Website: bh-photo
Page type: store-pickup
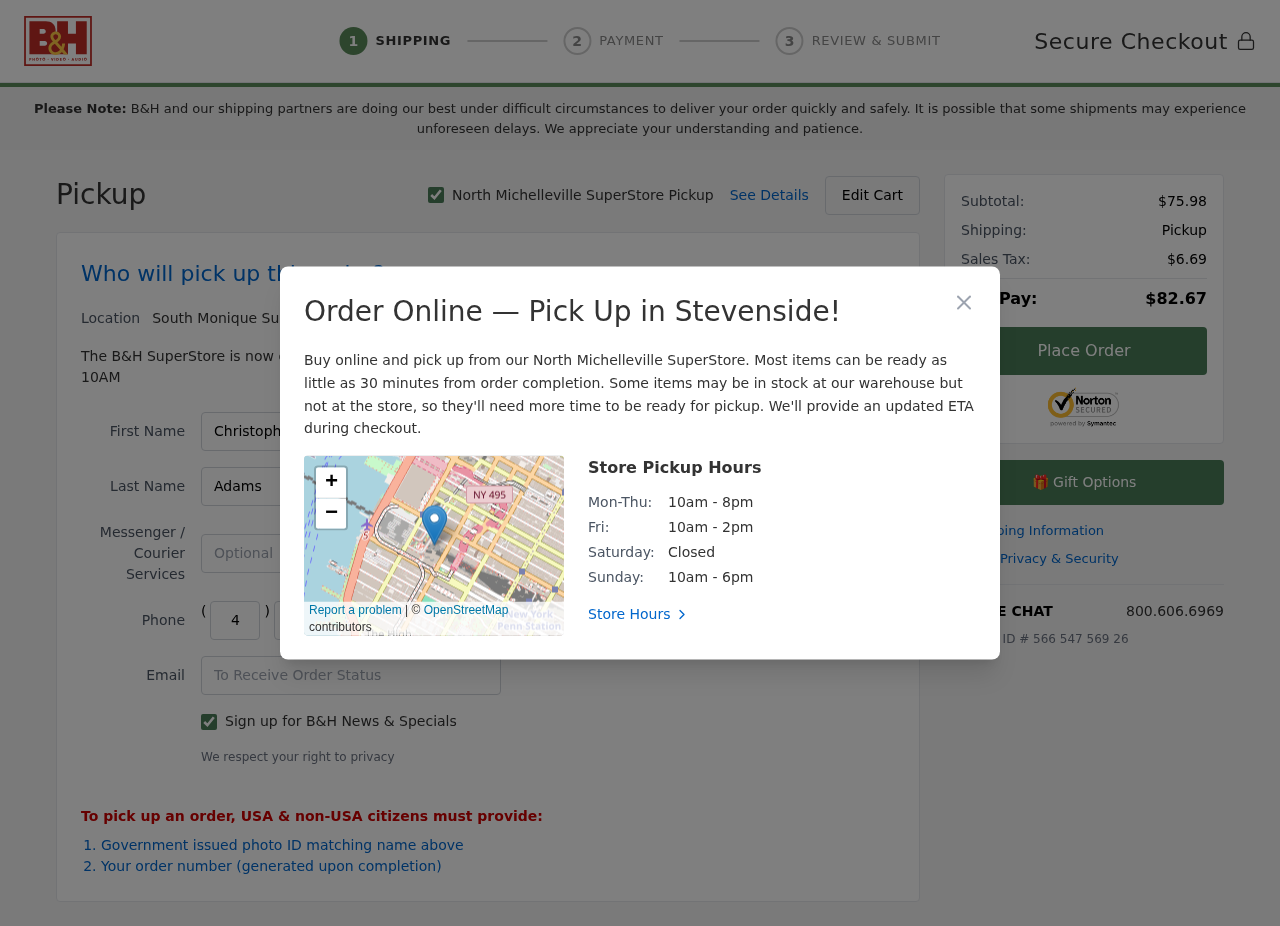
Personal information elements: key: PII_CITY
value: North Michelleville
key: PII_CITY2
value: South Monique
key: PII_CITY3
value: Stevenside
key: PII_EMAIL
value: christopher.adams@gmail.com
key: PII_FIRSTNAME
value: Christopher
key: PII_LASTNAME
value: Adams
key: PII_PHONE_AREA
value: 426
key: PII_PHONE_PREFIX
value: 657
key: PII_PHONE_SUFFIX
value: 6461
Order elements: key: ORDER_SUBTOTAL
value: $75.98
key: ORDER_TAX
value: $6.69
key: ORDER_TOTAL
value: $82.67
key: ORDER_ID
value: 566 547 569 26